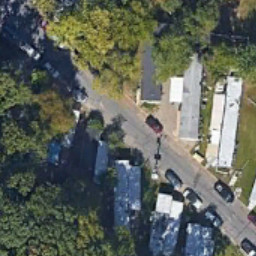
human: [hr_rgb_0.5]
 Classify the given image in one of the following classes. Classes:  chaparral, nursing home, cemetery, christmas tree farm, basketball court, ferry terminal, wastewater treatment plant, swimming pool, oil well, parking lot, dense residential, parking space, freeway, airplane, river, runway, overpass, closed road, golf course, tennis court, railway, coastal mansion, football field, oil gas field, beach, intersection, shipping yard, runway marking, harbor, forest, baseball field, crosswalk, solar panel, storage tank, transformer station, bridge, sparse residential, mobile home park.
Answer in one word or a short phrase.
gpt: mobile home park